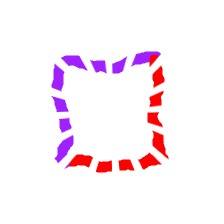
Shape: square